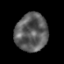
Tissue: prostate
Cell type: T cells
Senescence score: 0.2533
Nuclear area (px): 1206
Mean DAPI intensity: 92.616